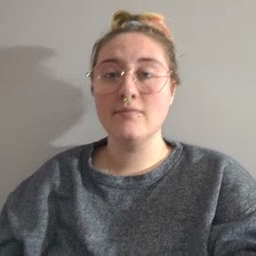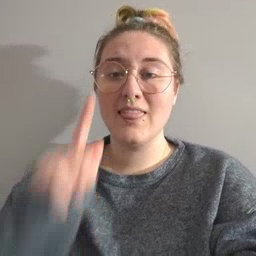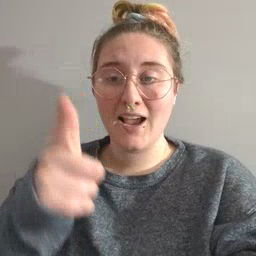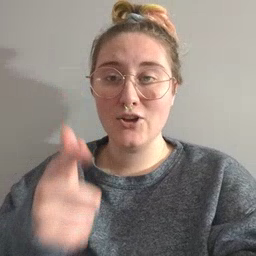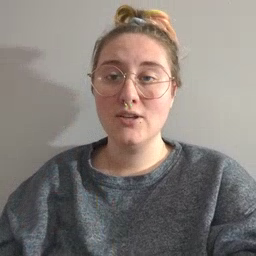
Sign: later